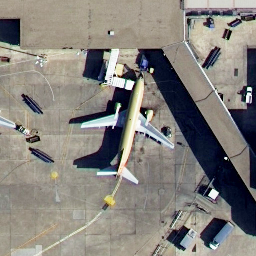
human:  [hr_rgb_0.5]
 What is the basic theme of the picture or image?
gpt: airplane